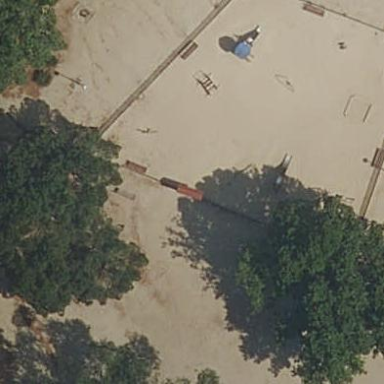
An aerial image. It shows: Playground area for leisure land.